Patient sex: F
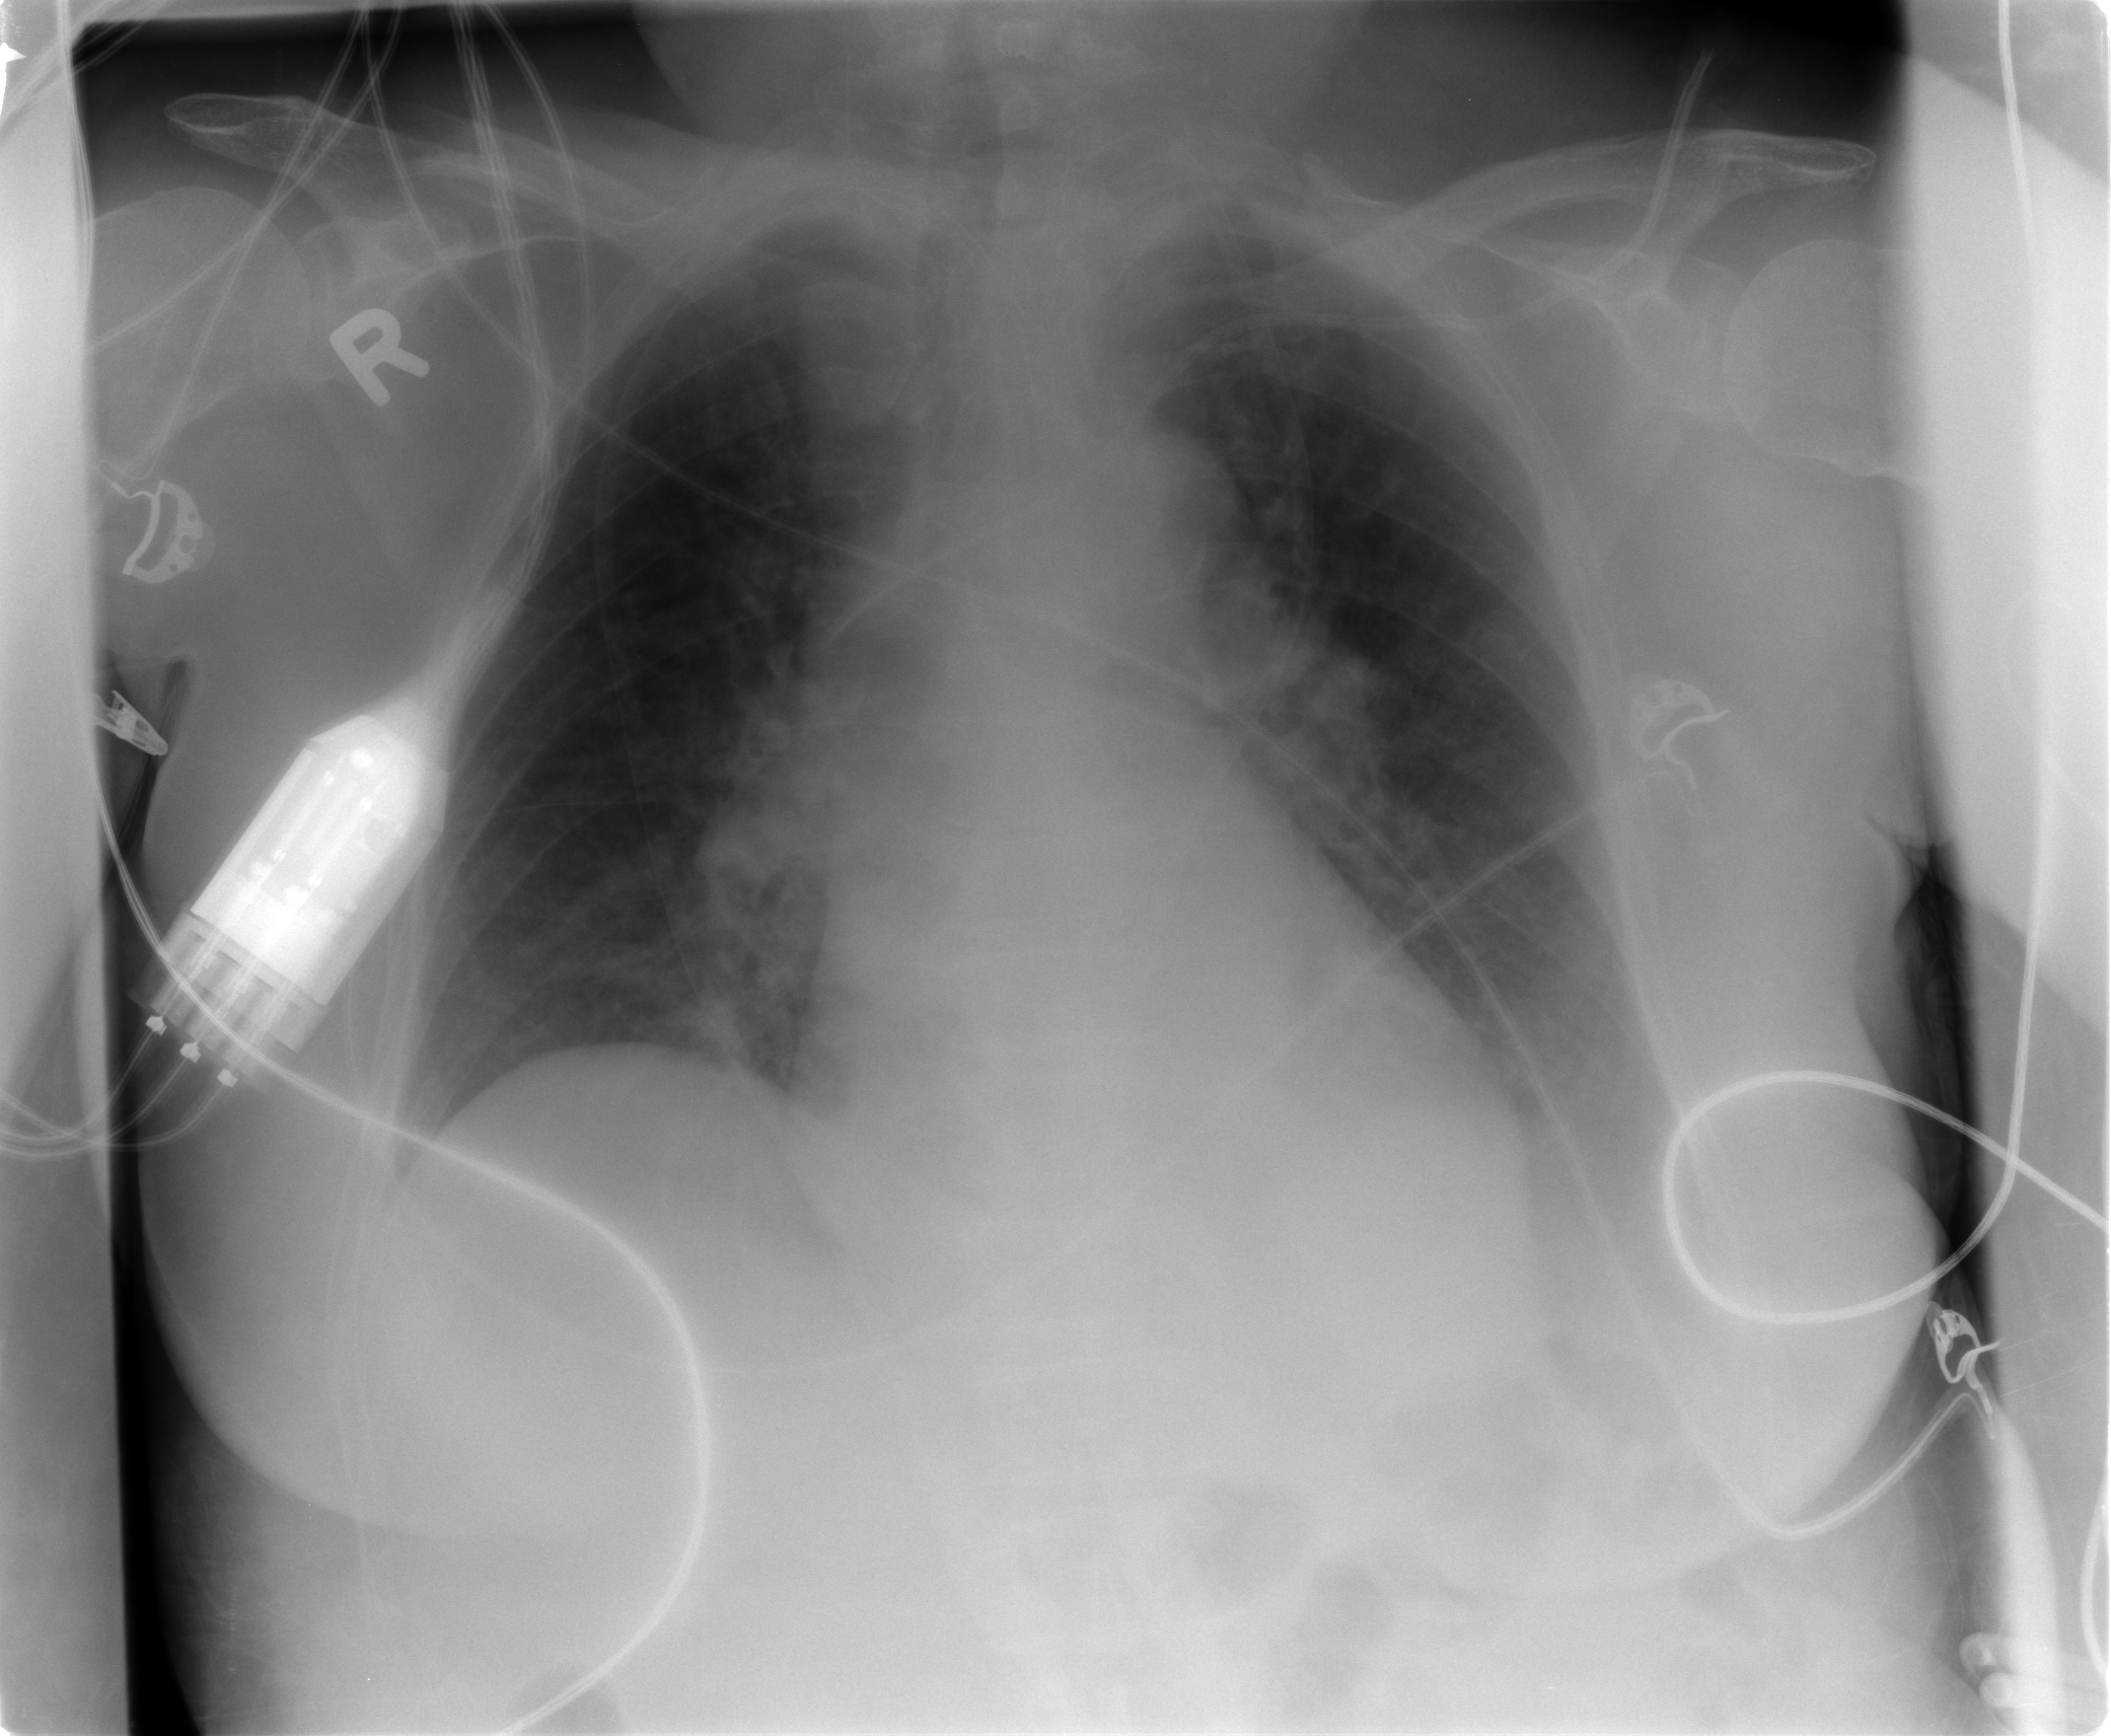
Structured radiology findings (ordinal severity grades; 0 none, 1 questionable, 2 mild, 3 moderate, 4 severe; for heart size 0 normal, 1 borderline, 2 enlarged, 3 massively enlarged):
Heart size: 0
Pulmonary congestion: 2
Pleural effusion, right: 0
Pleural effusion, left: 0
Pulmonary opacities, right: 1
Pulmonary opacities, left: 1
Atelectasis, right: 0
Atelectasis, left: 0